Question: I have list of coordinates in my database, I want to show that list of property on Google map using API, like this:
red mark are my coordinates/places
how is it possible any idea.
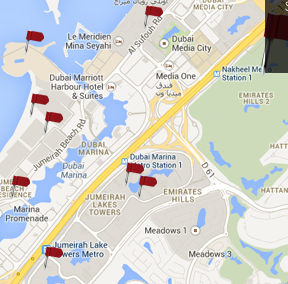
Answer: It's very easy, just read data from database, send it to client in json format and plot it in mail
refer following link,
<URL>
sample data
'''
[{'latitude':'59.327383','longitude':'18.06747','title':'test'}....]
'''
following is sample code
'''
var center = new google.maps.LatLng('center latitude','center longitude'); // set center location
var mapOptions = {
zoom: 4,
center: center
}
var map = new google.maps.Map(document.getElementById("map-canvas"), mapOptions);
for(var m in points) {
var myLatlng = new google.maps.LatLng(points[m].latitude,points[m].longitude);
// To add the marker to the map, use the 'map' property
var marker = new google.maps.Marker({
position: myLatlng,
map: map,
title:points[m].title
});
}
'''